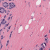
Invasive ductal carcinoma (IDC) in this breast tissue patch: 1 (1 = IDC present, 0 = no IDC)